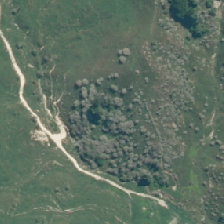
Land cover: low_producing_grassland